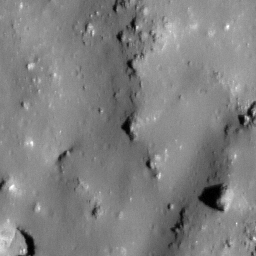
Pit: Tycho 5b
Host crater: Tycho
Host type: impact_melt
Lunar coordinates: latitude -42.618, longitude 348.636